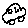
Label: car